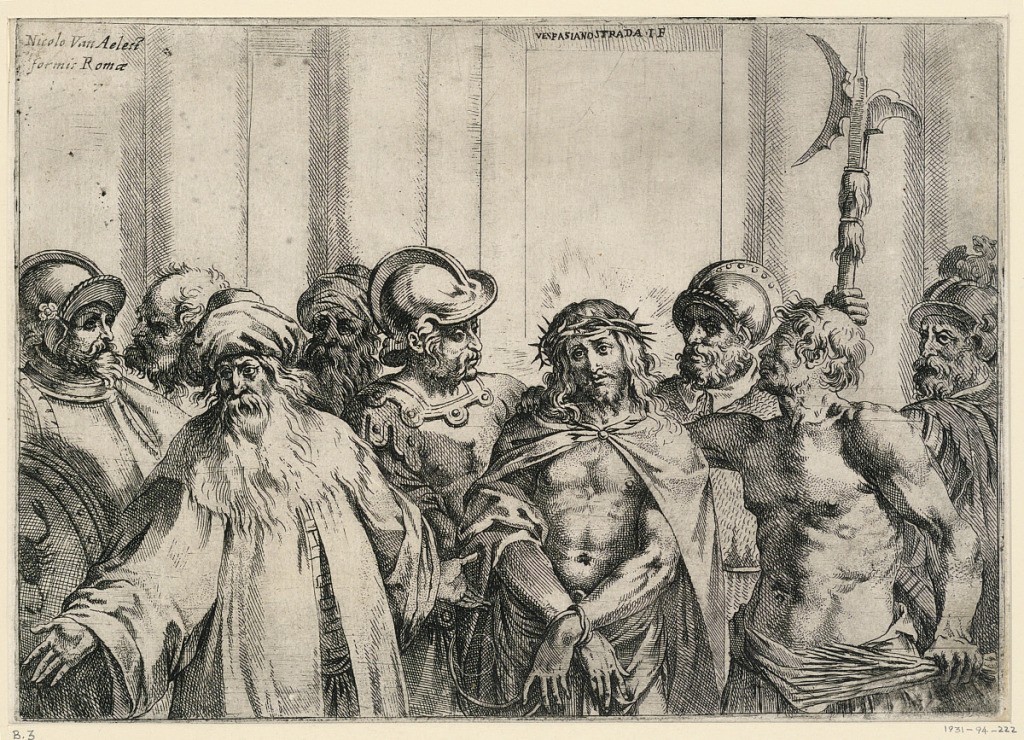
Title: The large "Ecce Homo"
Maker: Vespasiano Strada, Italian, 1582 - 1622
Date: ca. 1610
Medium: Engraving on paper.
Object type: Print
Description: Horizontal print of Christ, seen frontally, crowned with thorns and being mocked; eight other figures; all shown half-length.